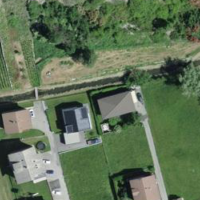
EUNIS habitat code: 55
Species observed at this site:
Lepidium draba